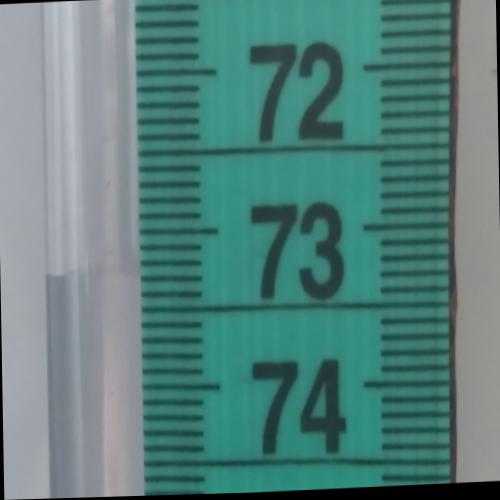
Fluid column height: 73.3 cm